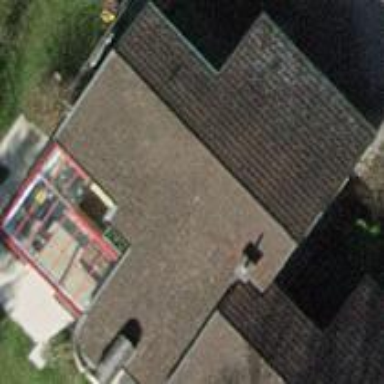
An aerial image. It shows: Terrace building.